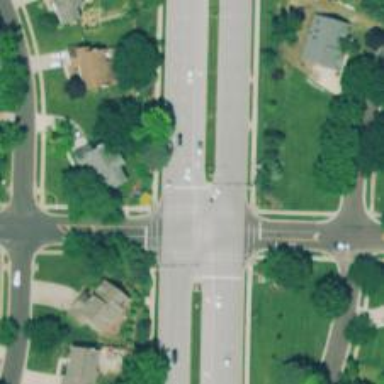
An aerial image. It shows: Dash road marking.